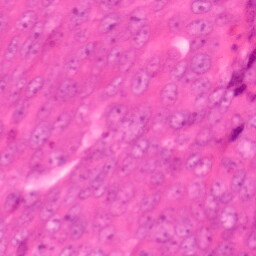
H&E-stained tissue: Colon